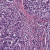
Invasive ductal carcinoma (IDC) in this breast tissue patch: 1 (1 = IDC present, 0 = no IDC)